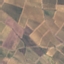
Land use / land cover: PermanentCrop